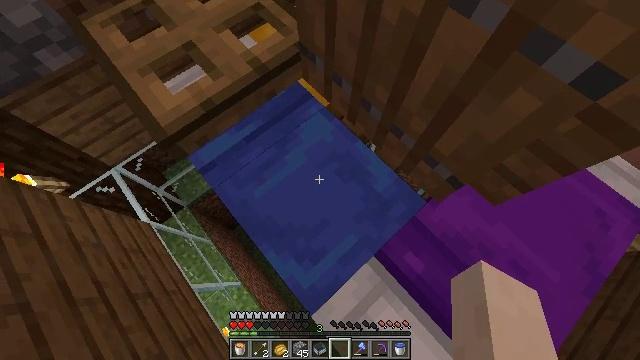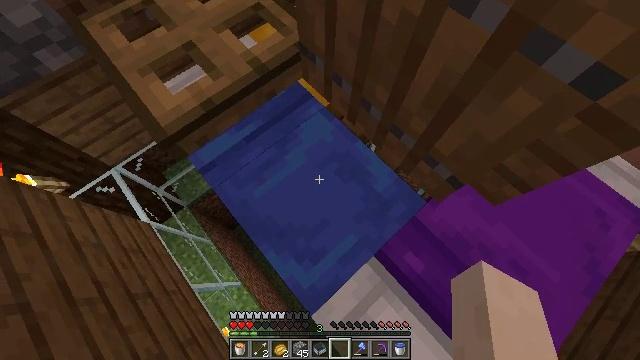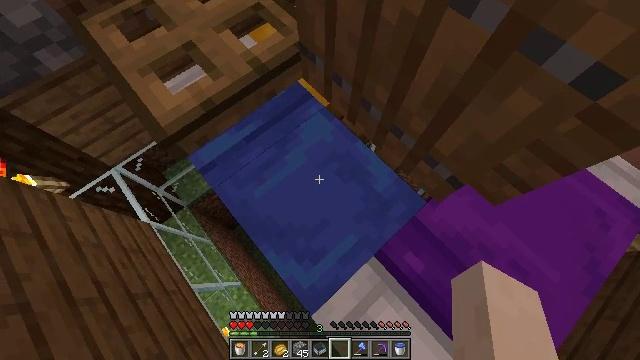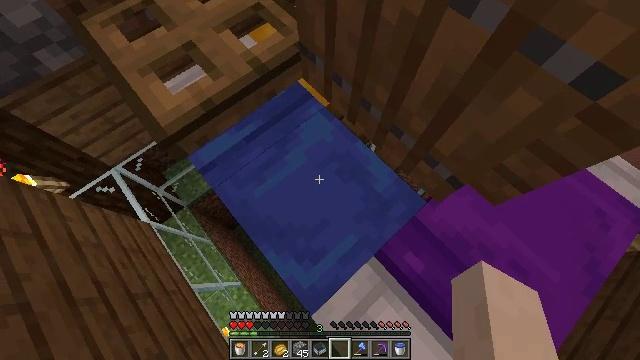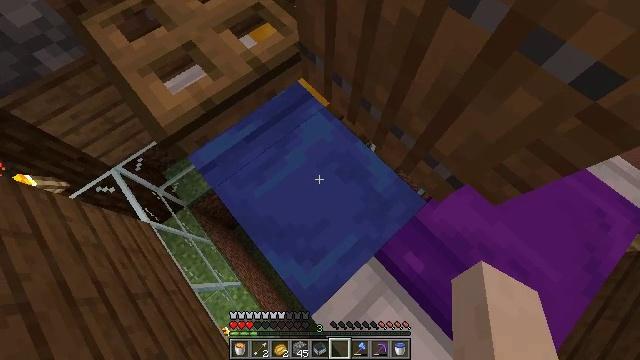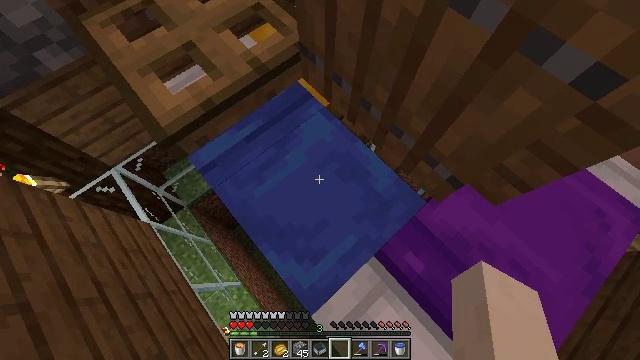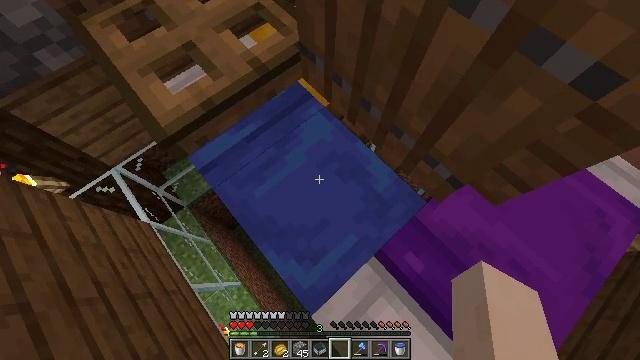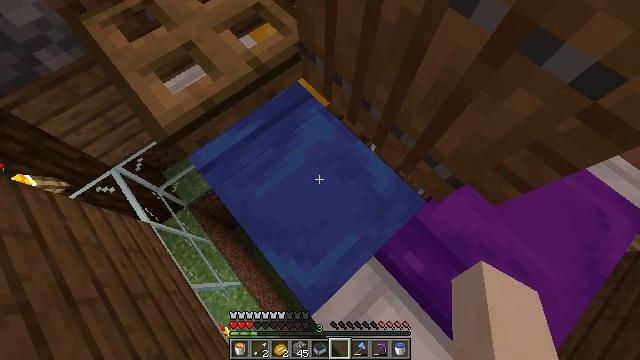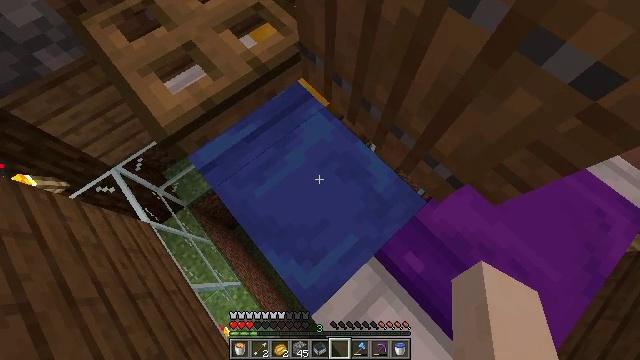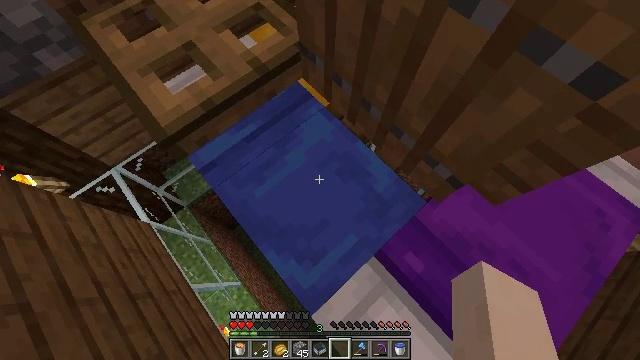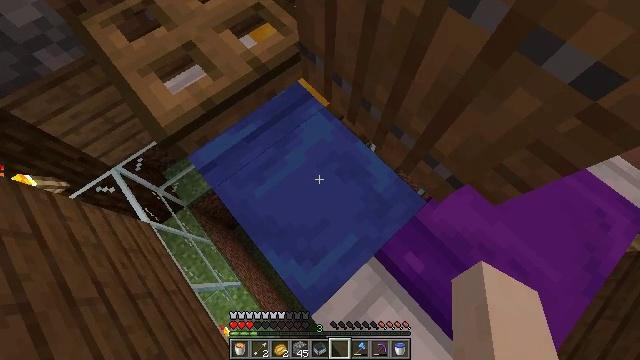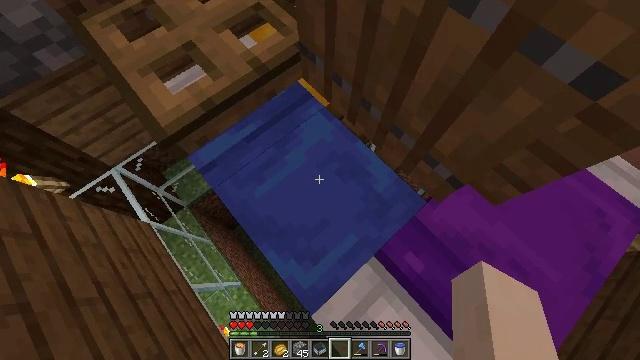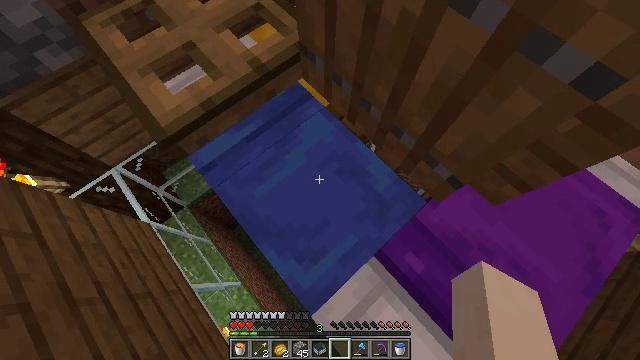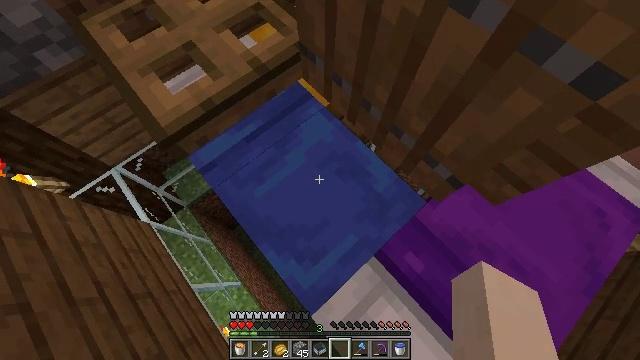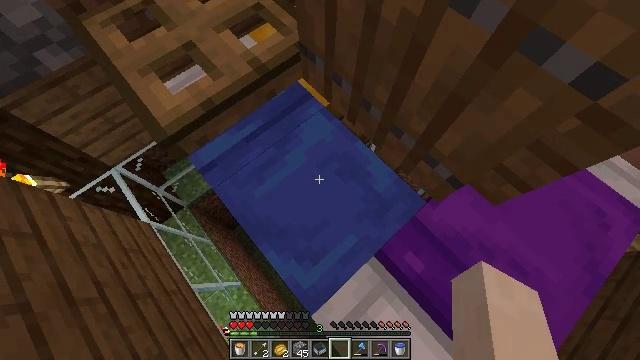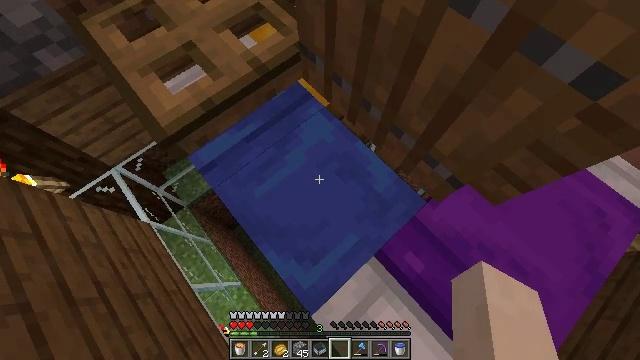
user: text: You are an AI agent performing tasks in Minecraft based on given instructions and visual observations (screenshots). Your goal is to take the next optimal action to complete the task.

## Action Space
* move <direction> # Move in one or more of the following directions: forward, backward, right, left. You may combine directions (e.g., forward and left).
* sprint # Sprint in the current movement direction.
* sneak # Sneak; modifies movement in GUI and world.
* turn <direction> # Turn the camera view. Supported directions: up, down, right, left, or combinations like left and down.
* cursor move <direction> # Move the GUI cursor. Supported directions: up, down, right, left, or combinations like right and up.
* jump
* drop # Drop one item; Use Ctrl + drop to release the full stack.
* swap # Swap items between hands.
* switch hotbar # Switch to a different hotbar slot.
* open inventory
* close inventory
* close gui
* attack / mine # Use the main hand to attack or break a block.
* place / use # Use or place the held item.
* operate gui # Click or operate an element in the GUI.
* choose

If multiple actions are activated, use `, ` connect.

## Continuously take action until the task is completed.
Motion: motion action
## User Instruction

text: Collect the blue bed by attacking it.
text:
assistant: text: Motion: no_op
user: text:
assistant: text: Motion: no_op
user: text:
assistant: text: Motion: no_op
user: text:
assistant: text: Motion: no_op
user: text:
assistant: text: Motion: no_op
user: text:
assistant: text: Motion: no_op
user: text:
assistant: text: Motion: no_op
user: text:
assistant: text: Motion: no_op
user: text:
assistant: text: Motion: no_op
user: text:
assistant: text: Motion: no_op
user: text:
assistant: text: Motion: no_op
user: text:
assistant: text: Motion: no_op
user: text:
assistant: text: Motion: no_op
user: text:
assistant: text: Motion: no_op
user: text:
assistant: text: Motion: no_op
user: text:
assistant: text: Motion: no_op
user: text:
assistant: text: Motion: no_op
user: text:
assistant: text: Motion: no_op
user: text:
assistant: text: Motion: no_op
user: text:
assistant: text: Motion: no_op
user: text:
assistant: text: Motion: no_op
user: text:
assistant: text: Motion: no_op
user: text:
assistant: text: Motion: no_op
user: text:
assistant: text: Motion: no_op
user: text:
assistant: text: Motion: no_op
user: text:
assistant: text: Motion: turn left
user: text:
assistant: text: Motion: turn left and down
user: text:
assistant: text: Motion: turn left
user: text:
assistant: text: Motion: turn left
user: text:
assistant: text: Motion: turn left